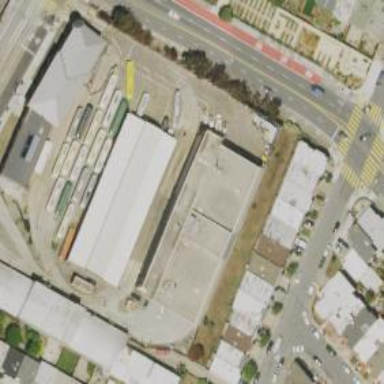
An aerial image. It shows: Light rail tunnel with electrified contact line passing through building passage in service yard.